Interaction volume radius: 5 \u00c5
Interaction volume height: 10 \u00c5
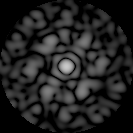
Disorder parameter: 0.6149